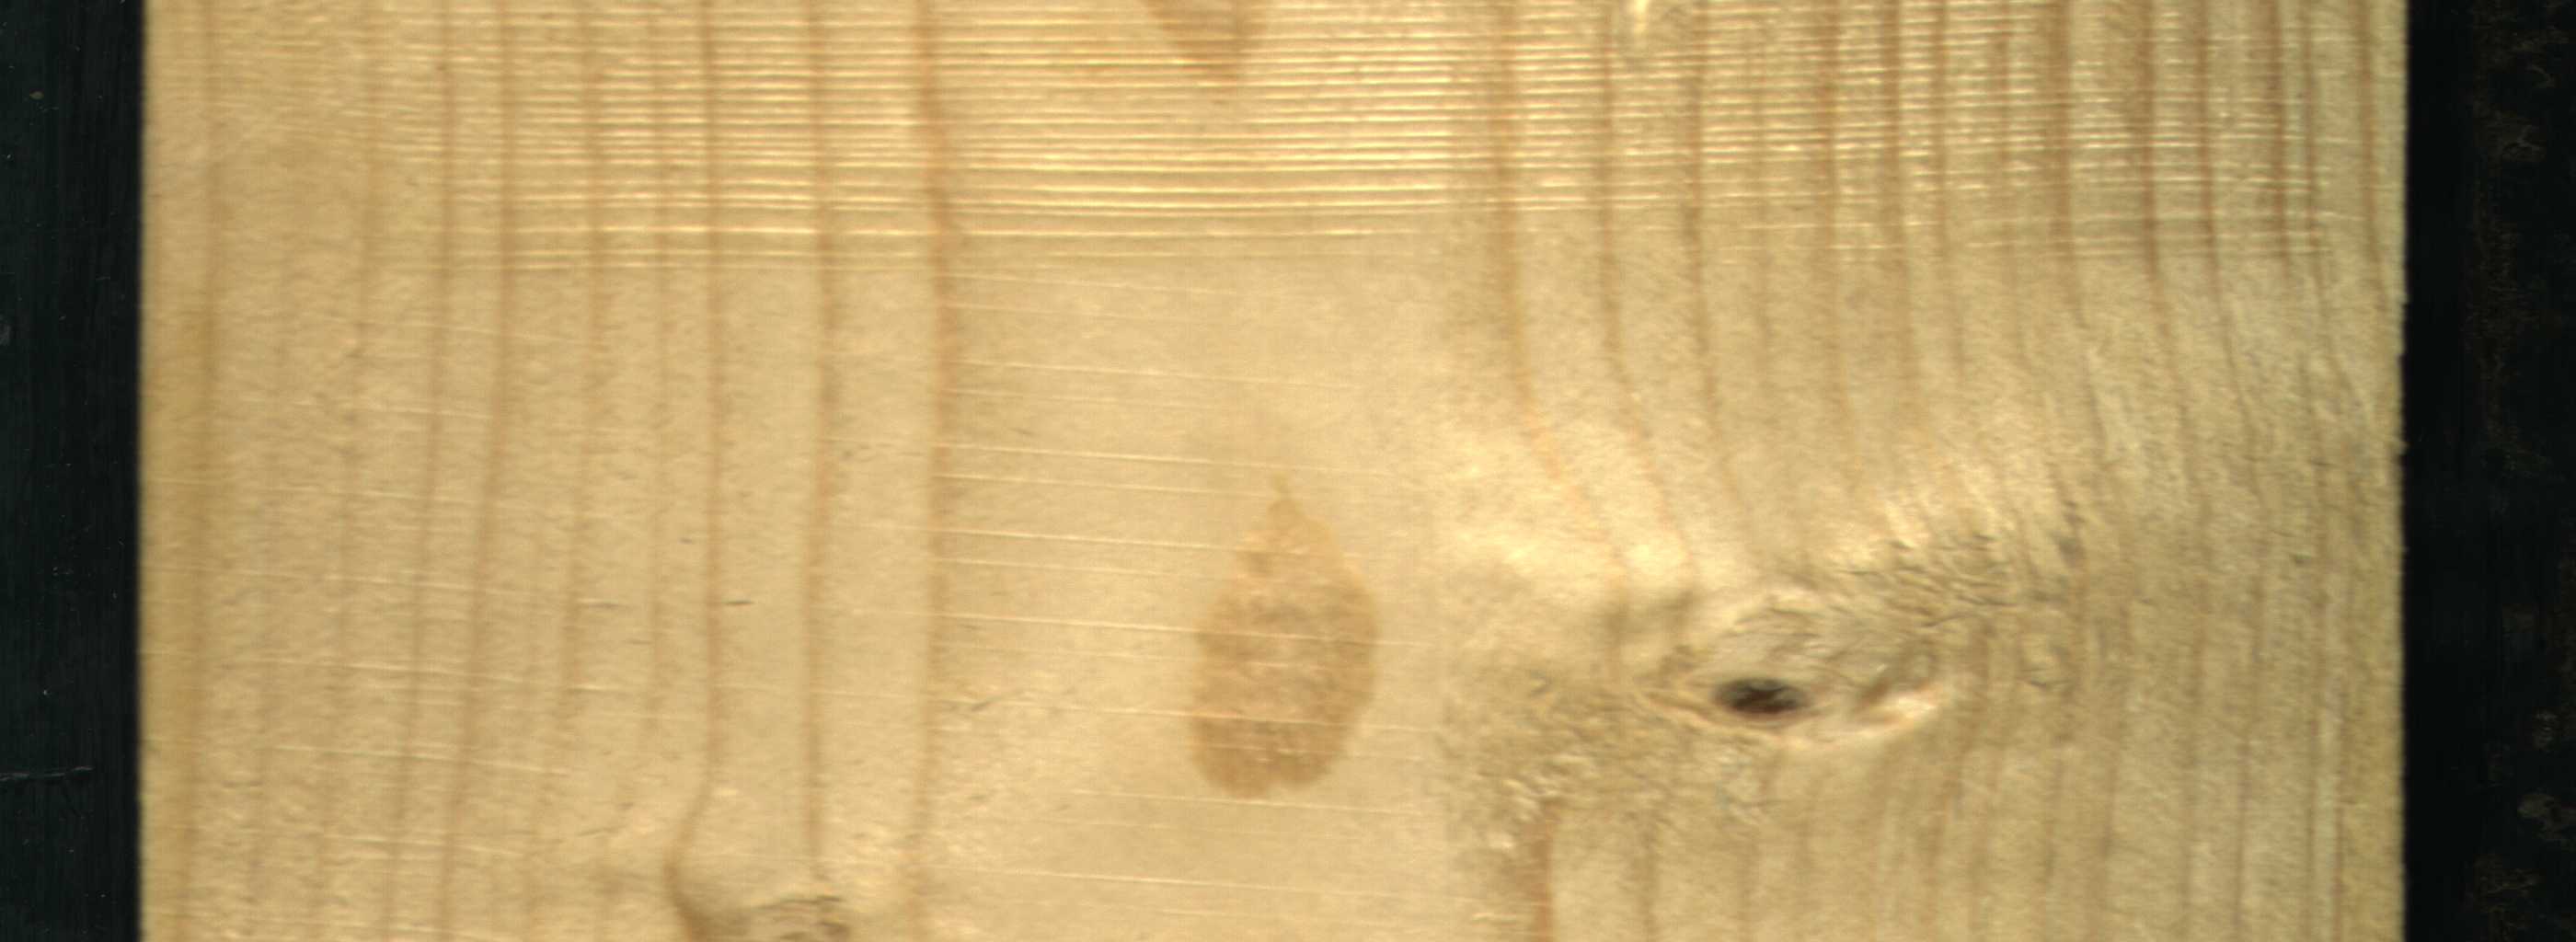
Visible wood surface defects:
Live_Knot